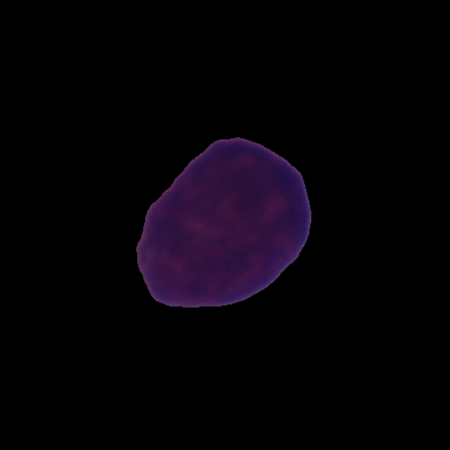
Label: cancer